Question: I have a simple application that I'm hosting on bluemix.
I have set up a Single Sign On service for my application and paired it with facebook. I can successfully log in using the SSO service from bluemix and then I want to check that status of my login (I am logged in or not).
'''
function CheckStatus(){
console.log("I'm trying to check the status");
FB.getLoginStatus(function(response) {
console.log("Here is the status response:");
console.log(response.status);
});
}
'''
I trigger this piece of code with a simple button defined before. Whenever I click the code I get the following error:
> Given URL is not permitted by the application configuration.: One or more of the given URLs is not allowed by the App's settings. It
must match the Website URL or Canvas URL, or the domain must be a
subdomain of one of the App's domains.
I had a look at a number of posts on stackoverflow about this and none of them seem to work. My understanding is that there is something wrong with the configuration of my application but I can't figure out what.
Below is my configuration:

And this is the url my application is trying to reach when I try to get my login status:
'''
https://www.facebook.com/connect/ping?client_id=913147408730179&domain=fncsecuritydemo.mybluemix.net&origin=1&redirect_uri=http%3A%2F%2Fstatic.ak.facebook.com%2Fconnect%2Fxd_arbiter%2FrFG58m7xAig.js%3Fversion%3D41%23cb%3Df29b5c6b3%26domain%3Dfncsecuritydemo.mybluemix.net%26origin%3Dhttp%253A%252F%252Ffncsecuritydemo.mybluemix.net%252Ff21657f8dc%26relation%3Dparent&response_type=token%2Csigned_request%2Ccode&sdk=joey
'''
I am out of ideas about what I should be trying next. Any help is very much apreaciated. Let me know if you need more info.
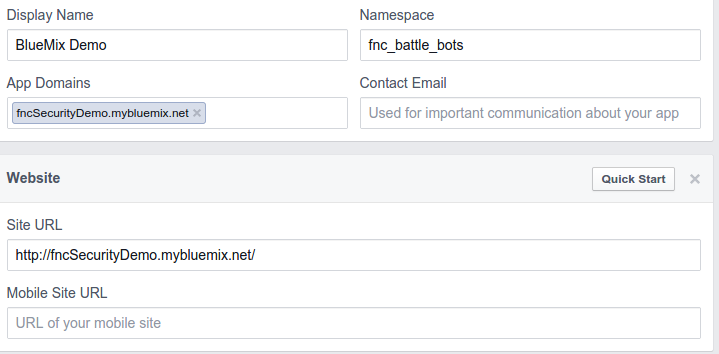
Answer: The answer for this error lies in the 'Valid OAuth redirect URIs' that fall under the 'Advanced' tab from settings.
While setting up the application profile on facebook I have set the Valid OAuth redirect URIs to an URL generated by bluemix.
In order to received response on my application I had to add my app url in there as well. Rookie mistake.